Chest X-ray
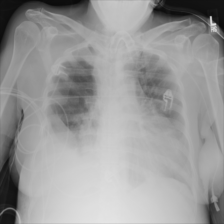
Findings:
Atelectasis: negative
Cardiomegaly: negative
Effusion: negative
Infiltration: positive
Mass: negative
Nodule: negative
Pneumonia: negative
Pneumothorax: negative
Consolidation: negative
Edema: negative
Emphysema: negative
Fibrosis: negative
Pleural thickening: negative
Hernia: negative